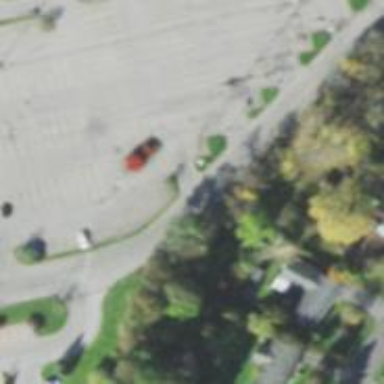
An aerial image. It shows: Parking area with surface.